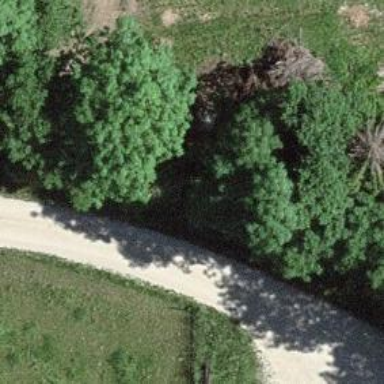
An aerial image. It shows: Unpaved track with grade2 quality type.